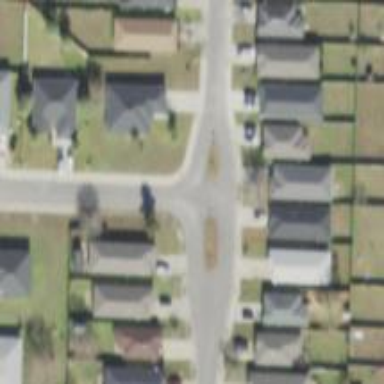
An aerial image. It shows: Residential road.